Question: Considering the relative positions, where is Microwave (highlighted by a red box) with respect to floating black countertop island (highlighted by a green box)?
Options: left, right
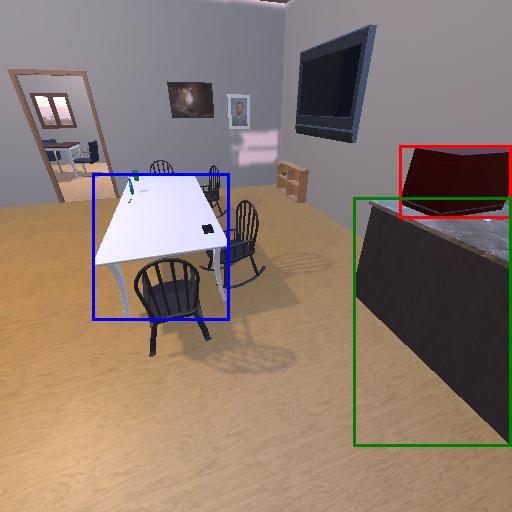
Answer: left